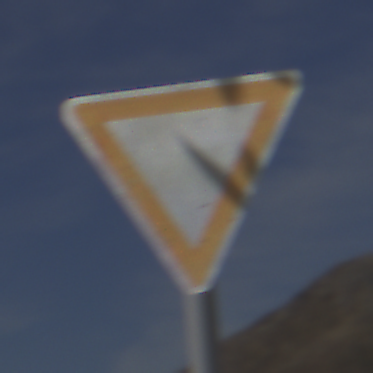
Verkehrszeichen: VorfahrtGewaehren
Umgebung: Outdoor, RoadRail
Tageszeit: MorningAfternoon
Wetter: PartlyCloudy
Licht: Natural
Jahreszeit: NotSpecified
Kontrast: HighContrast